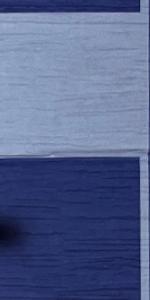
Label: Empty